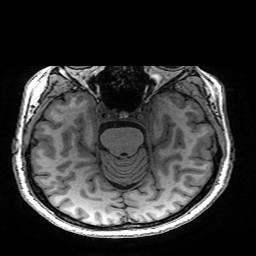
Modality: T1w
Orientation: coronal
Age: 60
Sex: female
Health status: healthy
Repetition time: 2.53 s
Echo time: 0.0034 s